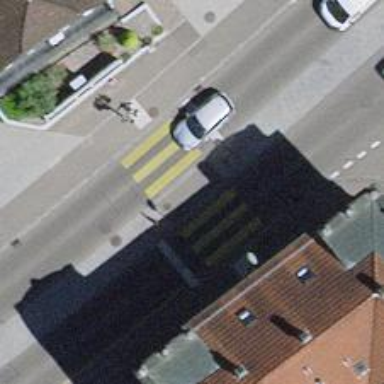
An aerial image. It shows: Zebra crossing on the road.